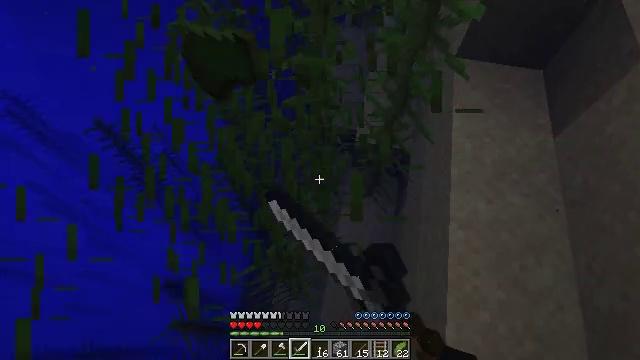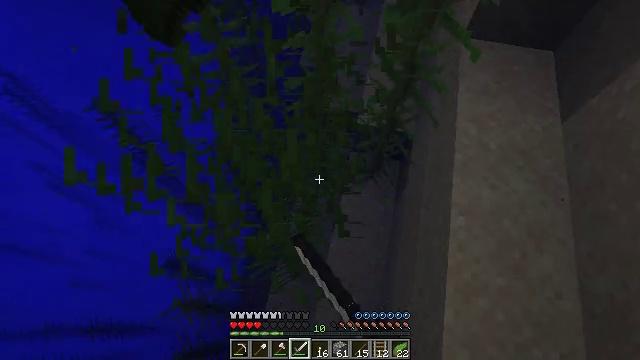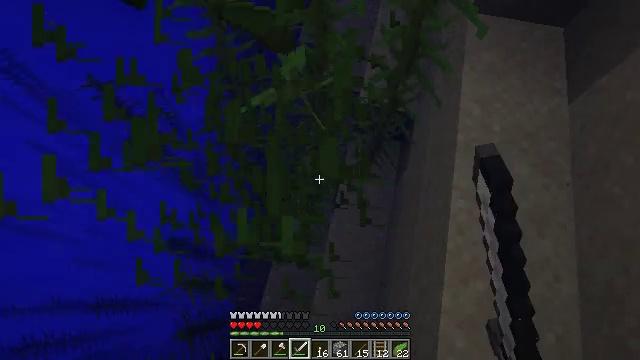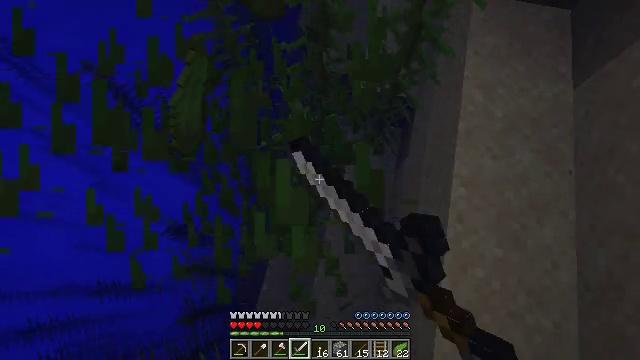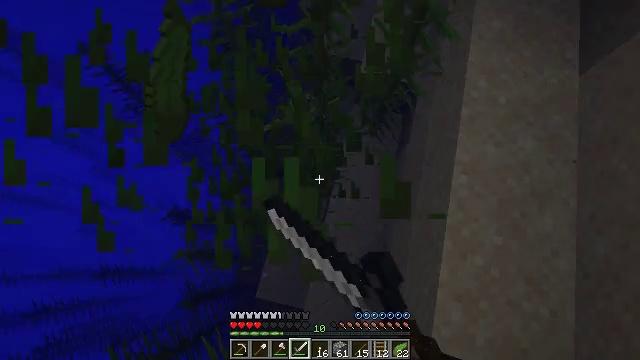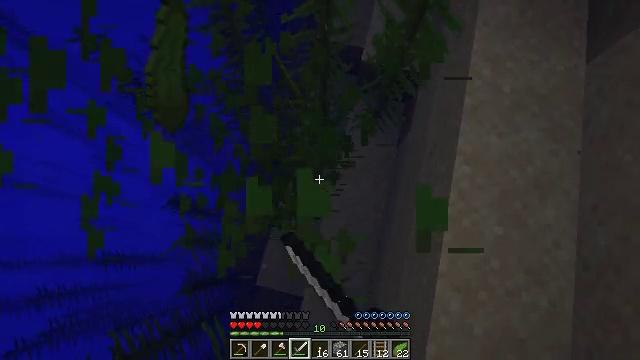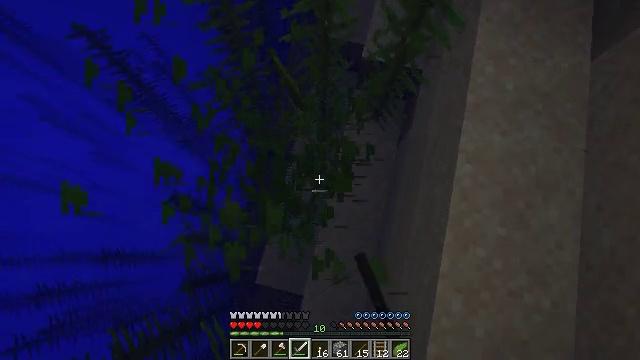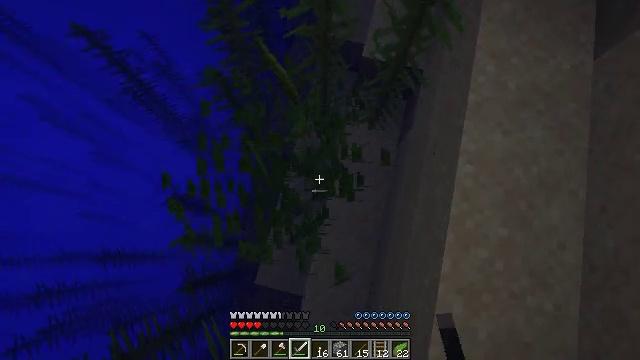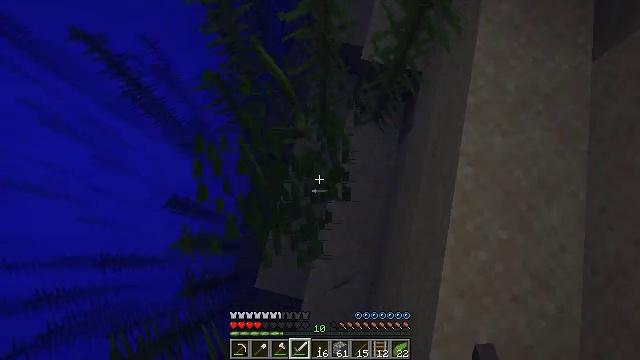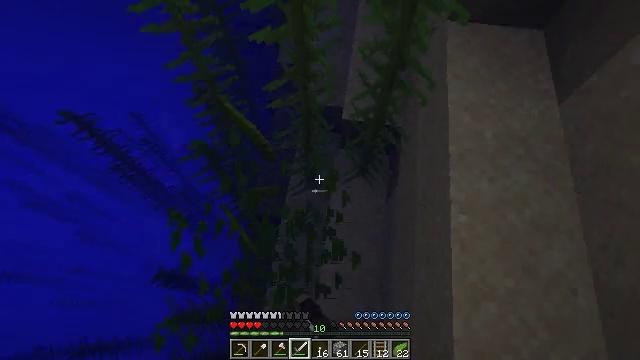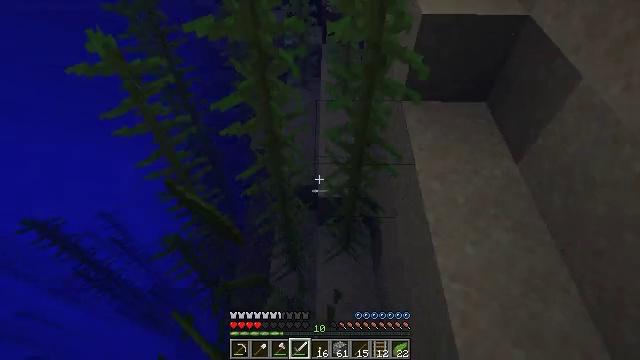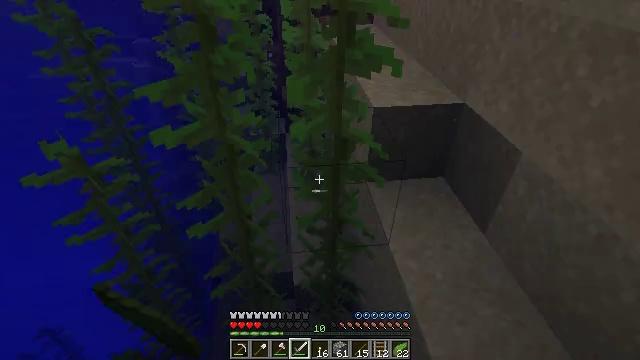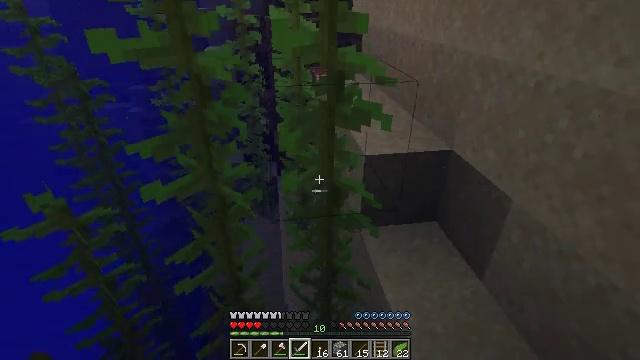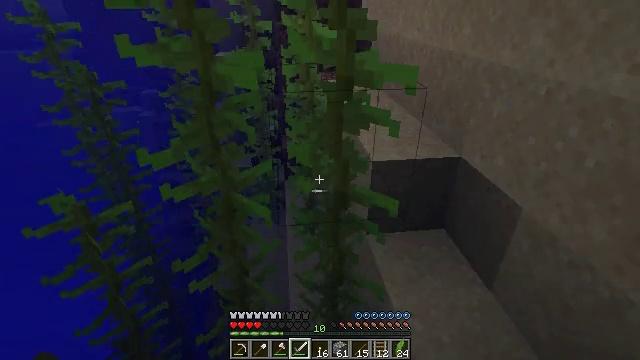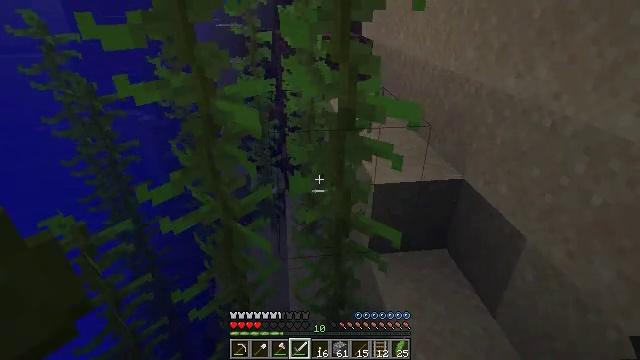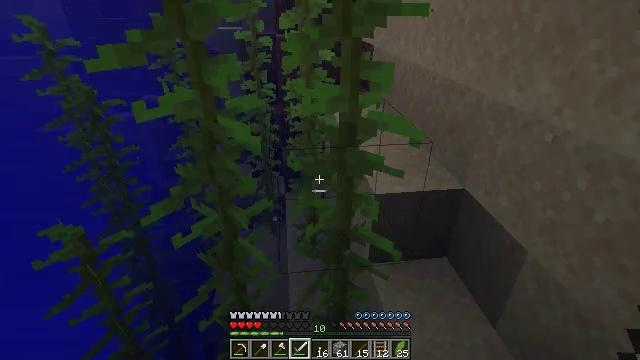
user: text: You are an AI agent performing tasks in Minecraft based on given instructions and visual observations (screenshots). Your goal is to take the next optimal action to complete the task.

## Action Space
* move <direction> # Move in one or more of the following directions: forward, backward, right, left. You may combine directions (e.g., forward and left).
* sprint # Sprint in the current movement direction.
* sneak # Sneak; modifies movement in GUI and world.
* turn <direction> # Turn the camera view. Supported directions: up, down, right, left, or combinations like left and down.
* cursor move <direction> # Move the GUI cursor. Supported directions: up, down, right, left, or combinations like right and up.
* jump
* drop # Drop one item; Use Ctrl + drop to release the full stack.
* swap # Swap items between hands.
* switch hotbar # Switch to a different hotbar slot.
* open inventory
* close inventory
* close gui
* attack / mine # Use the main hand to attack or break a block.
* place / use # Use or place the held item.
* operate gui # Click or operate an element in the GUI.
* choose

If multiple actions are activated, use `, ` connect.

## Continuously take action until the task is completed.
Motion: motion action
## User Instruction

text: Harvesting kelp can be done quickly underwater.
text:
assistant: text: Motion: turn down, attack / mine
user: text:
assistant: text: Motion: turn down, attack / mine
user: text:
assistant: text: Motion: turn down, attack / mine
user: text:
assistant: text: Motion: turn down, attack / mine
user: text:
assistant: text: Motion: turn down, attack / mine
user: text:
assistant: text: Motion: attack / mine
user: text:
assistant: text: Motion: attack / mine
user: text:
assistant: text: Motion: move forward, attack / mine
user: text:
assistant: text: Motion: move forward, turn right and up
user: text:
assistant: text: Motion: move forward, turn right and up, jump
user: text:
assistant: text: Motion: move forward, turn right and up, jump
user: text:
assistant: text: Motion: move forward, turn right and up, jump
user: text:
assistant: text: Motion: move forward, turn left, jump
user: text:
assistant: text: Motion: move forward, jump
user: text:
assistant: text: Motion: move forward, jump
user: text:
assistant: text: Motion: move forward, jump
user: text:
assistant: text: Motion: move forward, turn left and down, jump
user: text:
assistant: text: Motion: move forward, turn left and down, jump
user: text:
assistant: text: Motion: move forward, jump
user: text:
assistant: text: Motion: move forward, turn up, jump
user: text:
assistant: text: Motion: move forward, jump
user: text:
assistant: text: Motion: move forward, jump
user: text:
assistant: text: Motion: move forward, turn down, attack / mine
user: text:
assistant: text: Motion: move forward, turn right and down, attack / mine
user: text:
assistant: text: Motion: move forward, turn right and down, attack / mine
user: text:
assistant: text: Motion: move forward, turn right and down, attack / mine
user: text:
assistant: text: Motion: turn right and down, attack / mine
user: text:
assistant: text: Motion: turn down, attack / mine
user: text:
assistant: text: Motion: turn down, attack / mine
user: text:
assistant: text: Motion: turn right and down, attack / mine